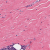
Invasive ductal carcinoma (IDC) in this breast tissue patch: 1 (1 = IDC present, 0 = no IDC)